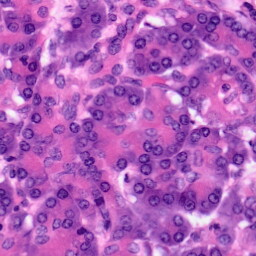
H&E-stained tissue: Pancreatic